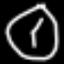
Label: clock